Question: I am making a custom block for Blockly and need to validate the inputs. In the 'onchange' event, I want to warn the user if they are entering an invalid value for the input.
Here is my block:

'''
Blockly.Blocks['motor'] = {
init: function() {
this.setHelpUrl('http://www.example.com/');
this.setColour(65);
this.appendDummyInput()
.appendField("motor( ");
this.appendValueInput("port_number")
.setCheck("Number");
this.appendDummyInput()
.appendField(");");
this.setInputsInline(true);
this.setPreviousStatement(true);
this.setNextStatement(true);
this.setTooltip('');
},
onchange: function(ev) {
if (this.getFieldValue('port_number') > '3') {
this.setWarningText('Port must be 0 - 3.');
} else {
this.setWarningText(null);
}
}
};
'''
On the <URL>, it has a basic example of getting an input value. However, I keep getting an 'undefined' returned every time the 'onchange' fires.
How can I handle validation for these inputs? I don't want to create a dropdown for the input because I need to be able to input from variables, int blocks, etc.
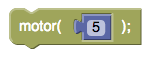
Answer: Not sure if this is the best way to handle this, but it is working for me. I just access the input value using the 'valueToCode' method. Then I can validate the input value.
> Note: The context of the 'onchange' handler is the block, so passing
'this' as the first argument to 'Blockly.C.valueToCode' will get the
value from the correct block.
'''
Blockly.Blocks['motor'] = {
init: function() {
this.setHelpUrl('http://www.example.com/');
this.setColour(65);
this.appendDummyInput()
.appendField("motor( ");
this.appendValueInput("port_number")
.setCheck("Number");
this.appendDummyInput()
.appendField(");");
this.setInputsInline(true);
this.setPreviousStatement(true);
this.setNextStatement(true);
this.setTooltip('');
},
onchange: function(ev) {
var port_number = Blockly.C.valueToCode(this, 'port_number', Blockly.C.ORDER_ATOMIC);
var valid = VALIDATE.motor_port_number(port_number);
if (!valid)
alert("WARNING: The value for the motor port must be 0, 1, 2 or 3.");
}
}
};
'''